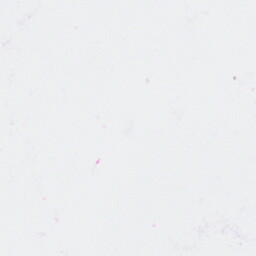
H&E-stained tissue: Breast